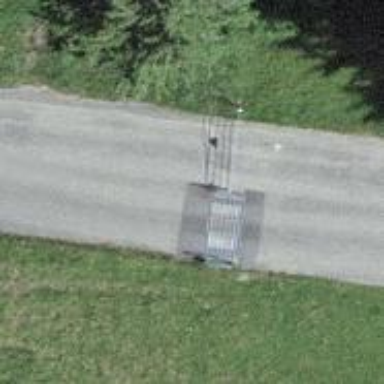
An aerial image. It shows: Cattle grid.